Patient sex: M
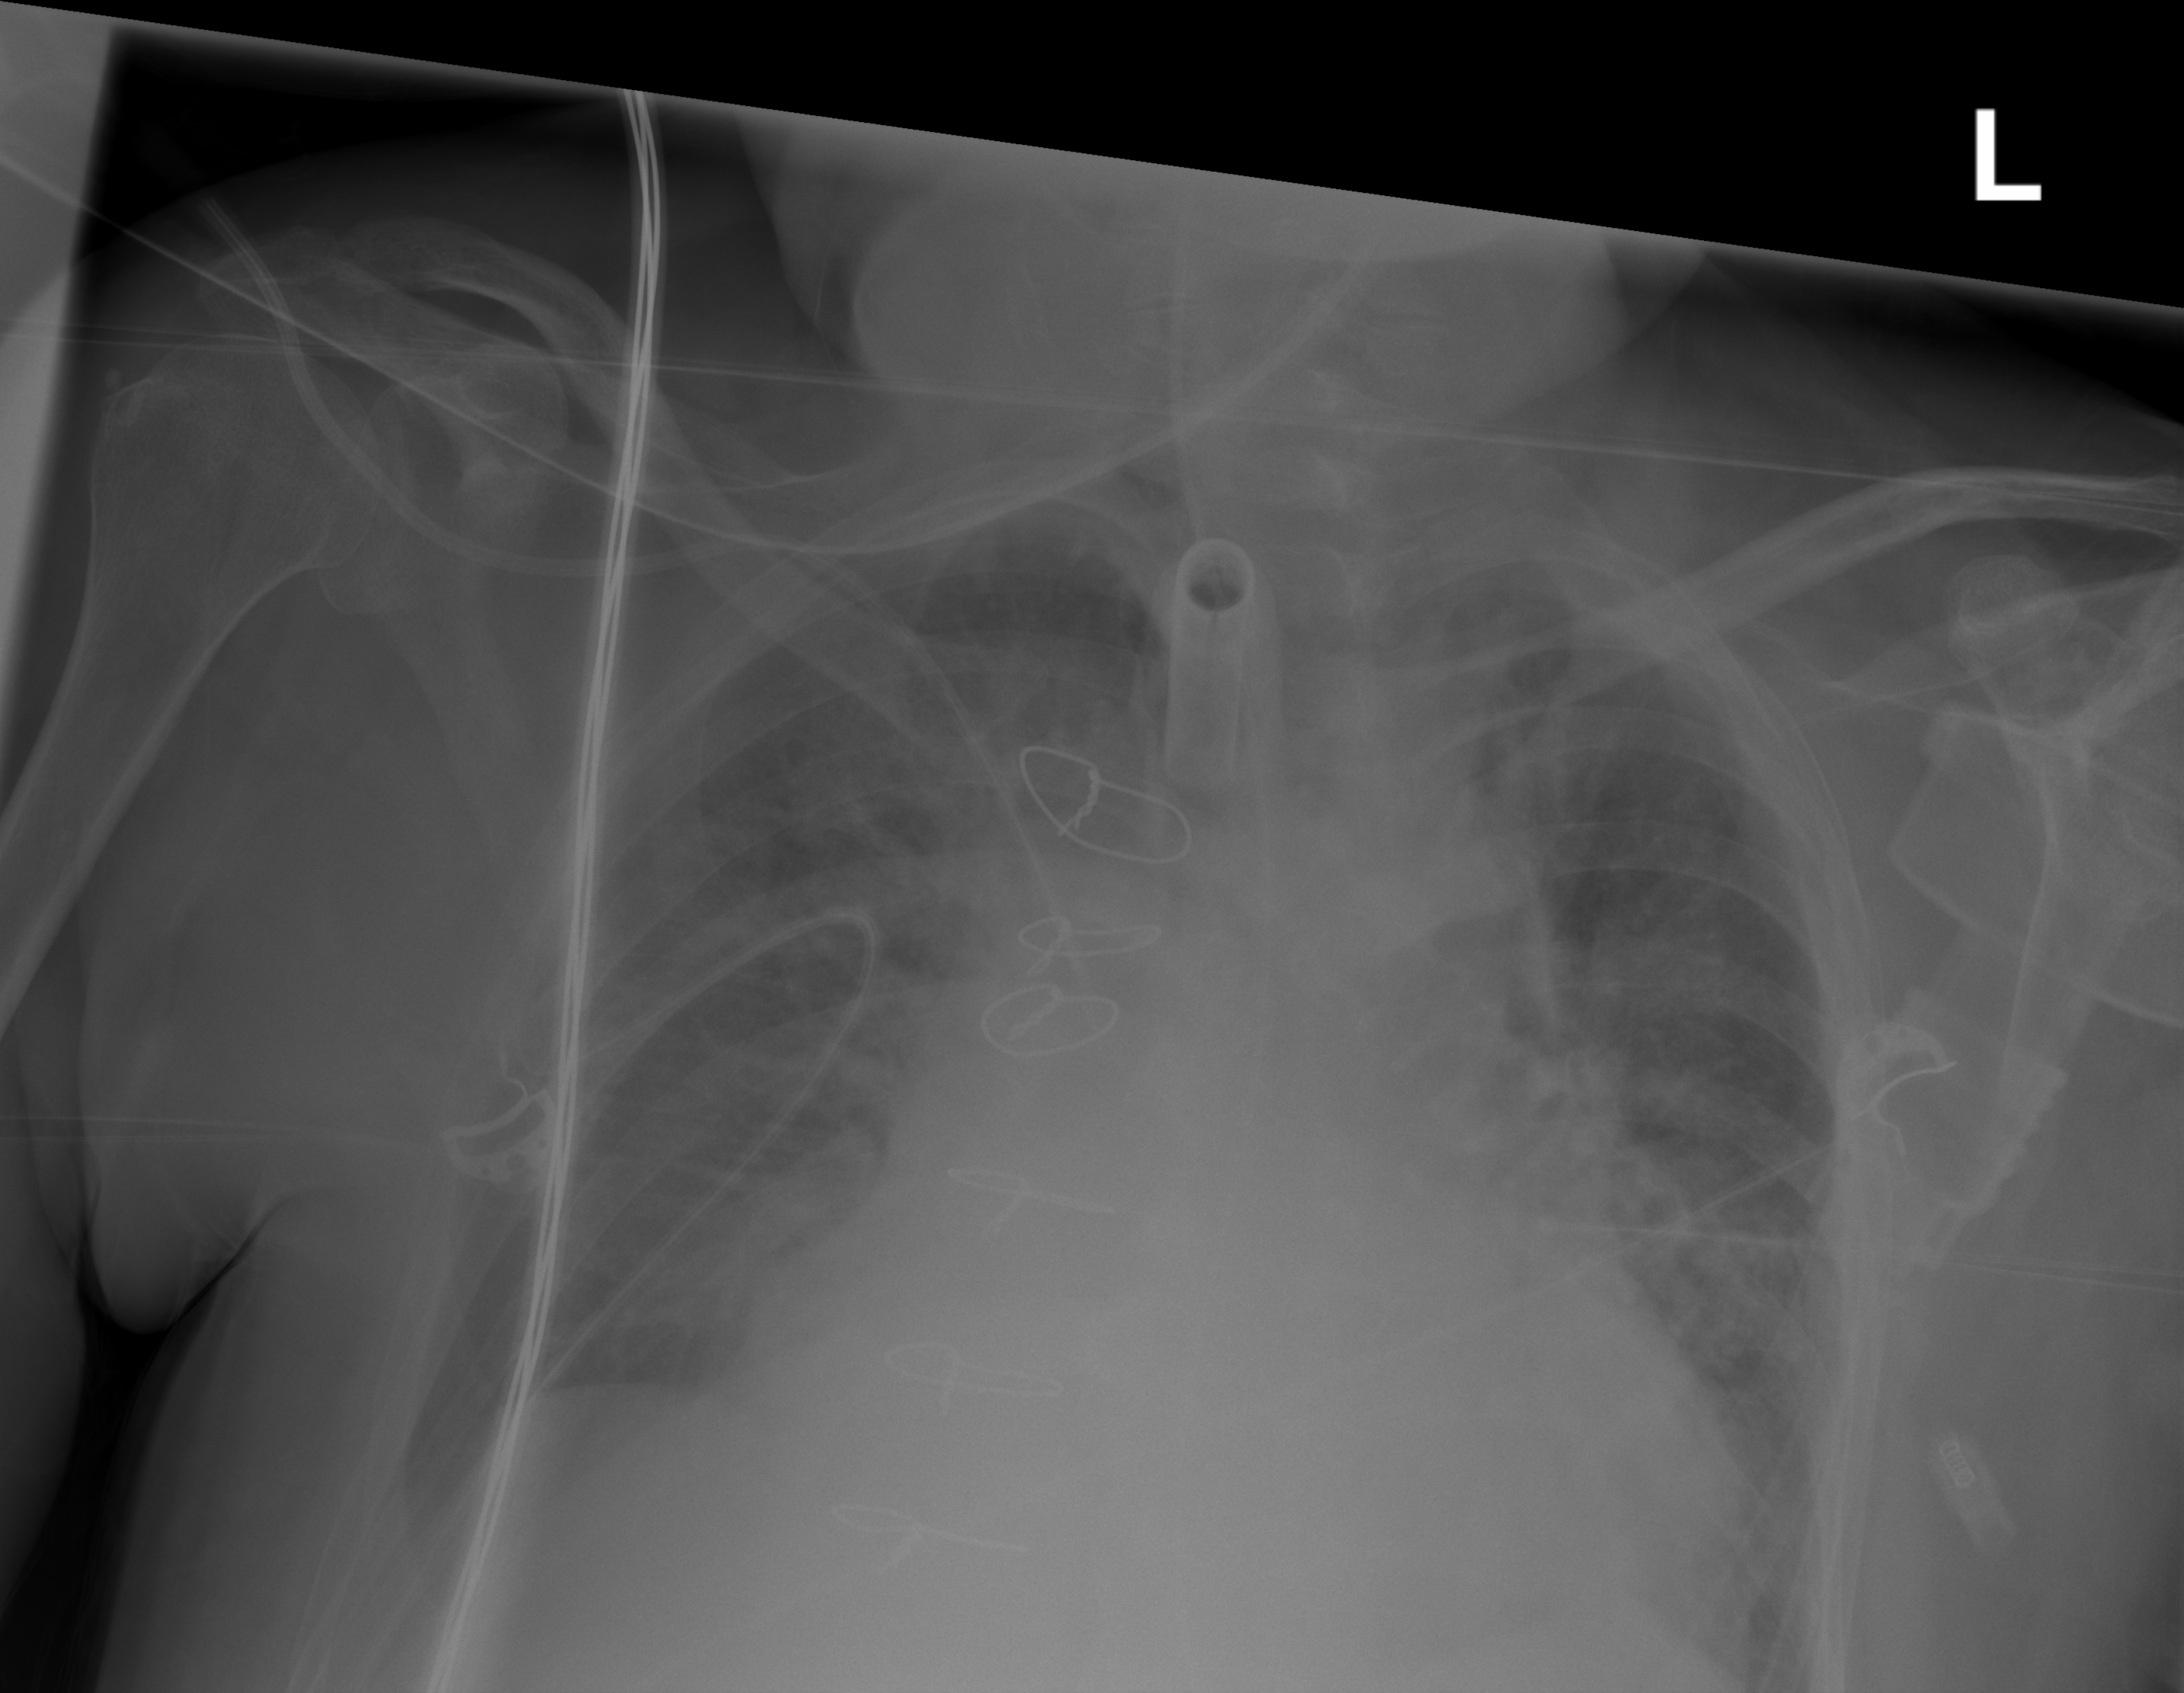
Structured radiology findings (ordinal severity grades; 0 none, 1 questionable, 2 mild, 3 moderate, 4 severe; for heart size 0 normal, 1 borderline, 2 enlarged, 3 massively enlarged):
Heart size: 2
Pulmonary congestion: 2
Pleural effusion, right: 2
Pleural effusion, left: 2
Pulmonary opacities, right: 2
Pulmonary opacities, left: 2
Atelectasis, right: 0
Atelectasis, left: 0